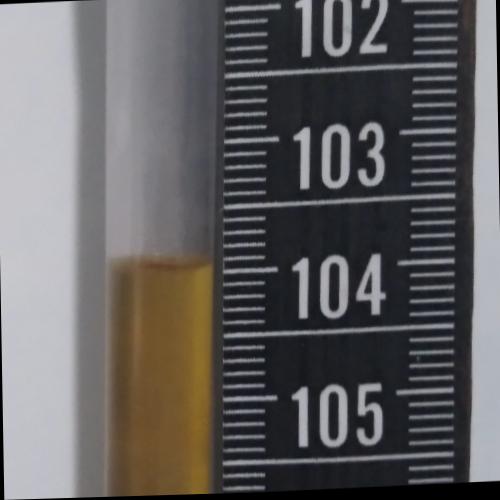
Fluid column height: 103.9 cm